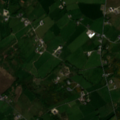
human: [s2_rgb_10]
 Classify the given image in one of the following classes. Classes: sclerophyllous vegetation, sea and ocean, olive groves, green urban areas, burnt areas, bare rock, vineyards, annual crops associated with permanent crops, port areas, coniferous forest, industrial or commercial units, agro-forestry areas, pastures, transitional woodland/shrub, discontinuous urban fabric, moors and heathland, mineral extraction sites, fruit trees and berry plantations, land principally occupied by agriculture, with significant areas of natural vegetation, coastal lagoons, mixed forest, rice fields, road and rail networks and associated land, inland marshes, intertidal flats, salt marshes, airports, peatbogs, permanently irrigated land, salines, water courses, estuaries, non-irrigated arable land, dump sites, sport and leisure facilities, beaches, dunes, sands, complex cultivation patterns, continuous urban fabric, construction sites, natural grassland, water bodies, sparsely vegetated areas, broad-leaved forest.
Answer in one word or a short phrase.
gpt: pastures, peatbogs